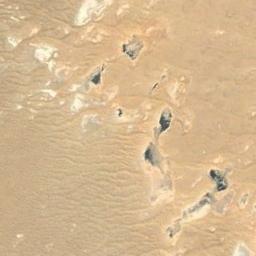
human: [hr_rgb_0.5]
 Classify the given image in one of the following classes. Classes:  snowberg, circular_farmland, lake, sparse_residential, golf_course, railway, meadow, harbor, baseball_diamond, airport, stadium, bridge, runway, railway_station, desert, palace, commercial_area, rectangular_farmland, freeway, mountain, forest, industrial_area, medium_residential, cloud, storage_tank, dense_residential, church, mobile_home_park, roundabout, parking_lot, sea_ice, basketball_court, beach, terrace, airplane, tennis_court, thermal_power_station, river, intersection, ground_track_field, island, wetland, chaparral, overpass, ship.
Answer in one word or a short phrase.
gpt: desert